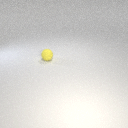
small yellow rubber sphere